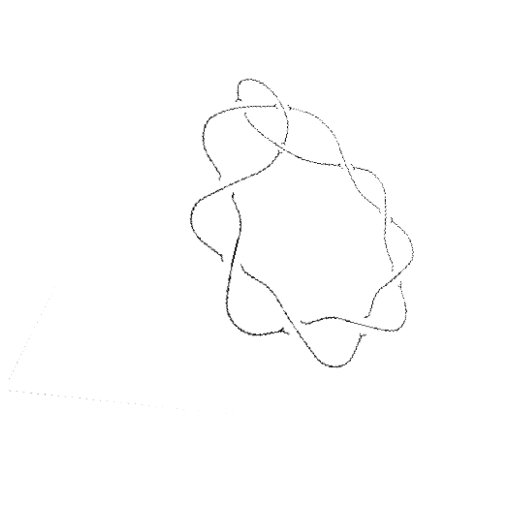
Crossing number: 10